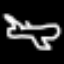
Label: airplane